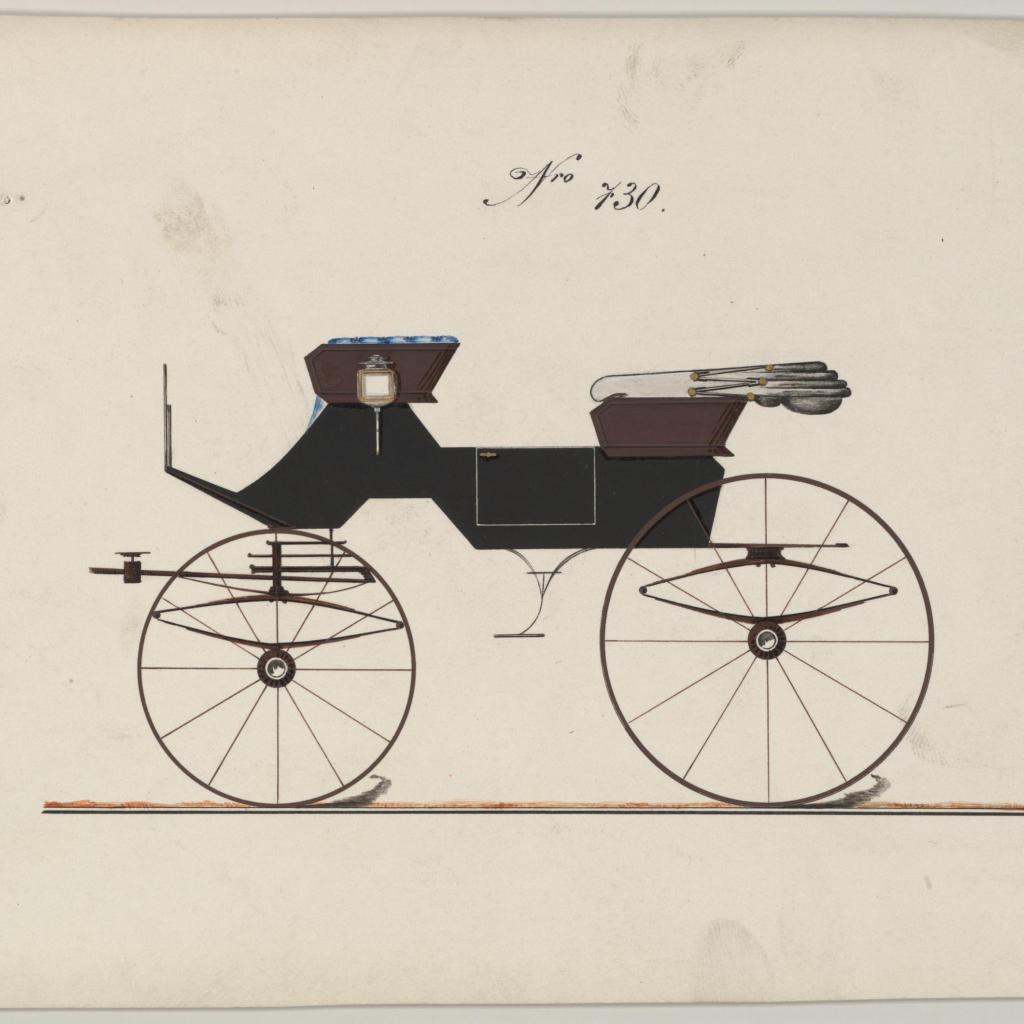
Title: Design for Two Seat Phaeton, no. 730
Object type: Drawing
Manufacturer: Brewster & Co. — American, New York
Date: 1850–74
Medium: Pen and black ink, watercolor and gouache
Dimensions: sheet: 6 1/4 x 9 1/2 in. (15.9 x 24.1 cm)
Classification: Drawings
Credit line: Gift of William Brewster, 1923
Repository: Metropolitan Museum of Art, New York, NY